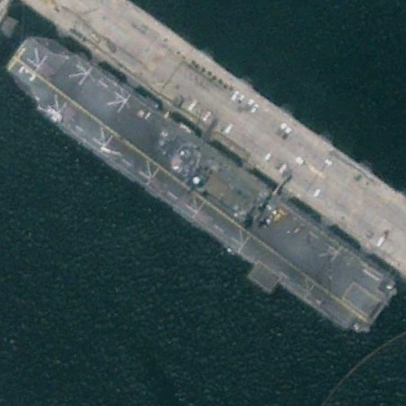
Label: assault